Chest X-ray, AP view. Patient: 5 years old, sex F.
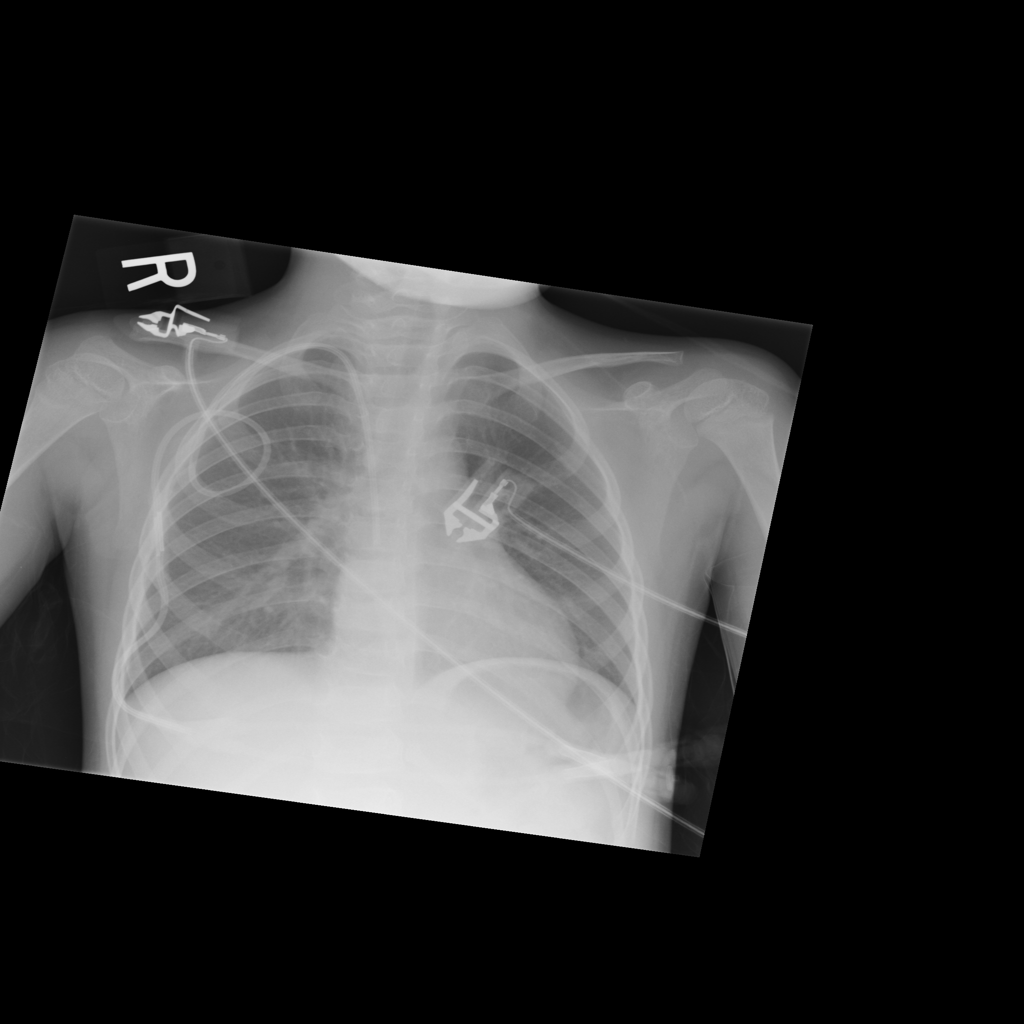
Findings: No Finding